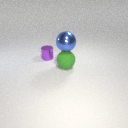
large blue metal sphere above large green rubber sphere